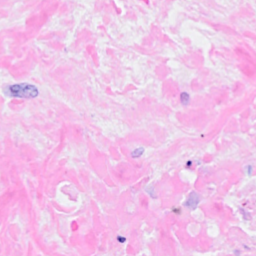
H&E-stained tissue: Breast